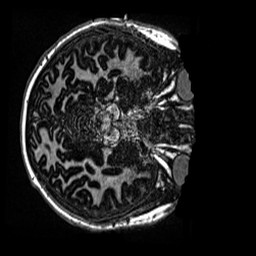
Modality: MP2RAGE
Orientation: axial
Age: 11
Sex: male
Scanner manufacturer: siemens
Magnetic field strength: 3 T
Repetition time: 4 s
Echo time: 0.00299 s